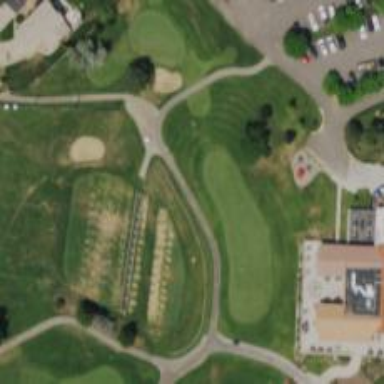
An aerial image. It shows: Path for golf carts.